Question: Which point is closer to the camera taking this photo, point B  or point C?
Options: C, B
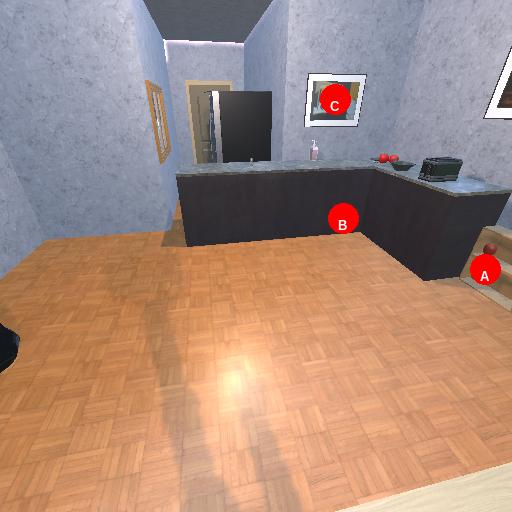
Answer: C